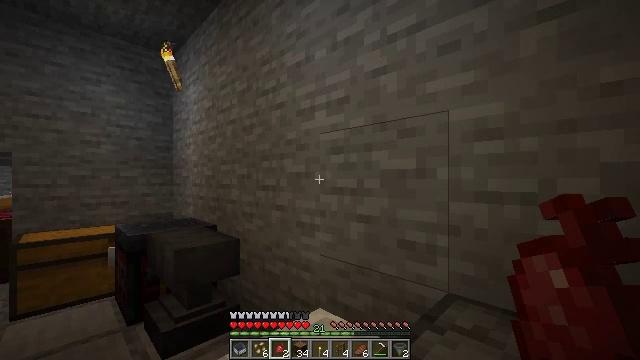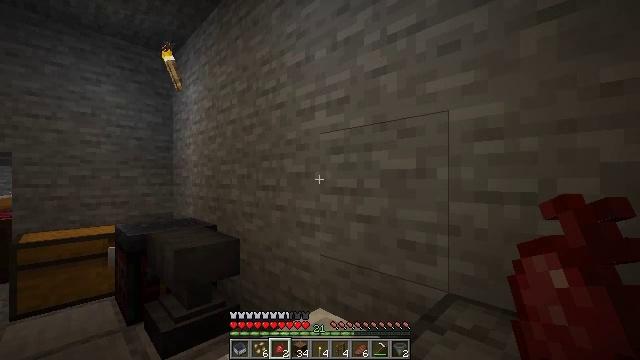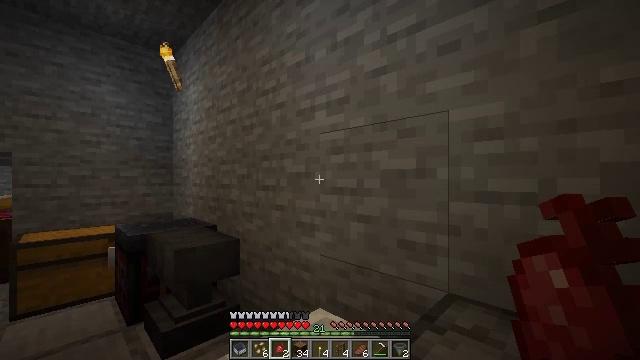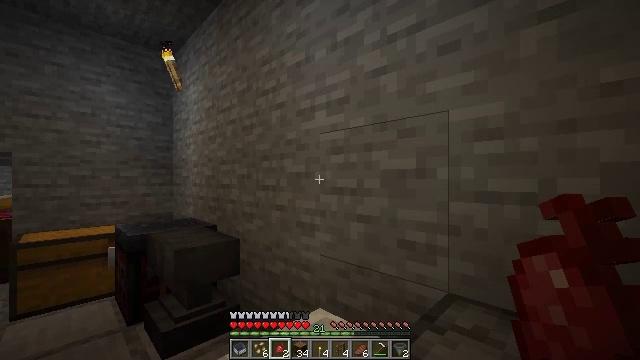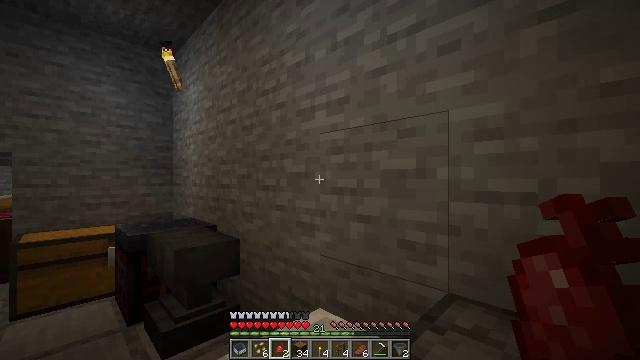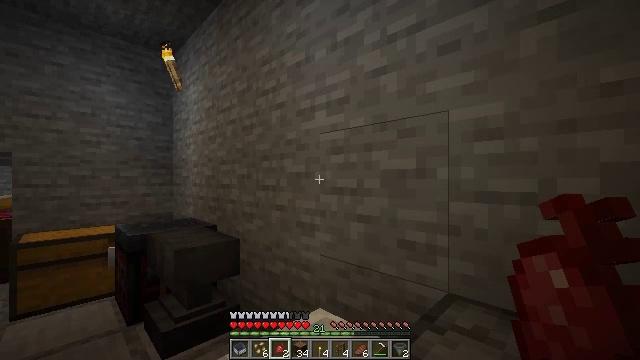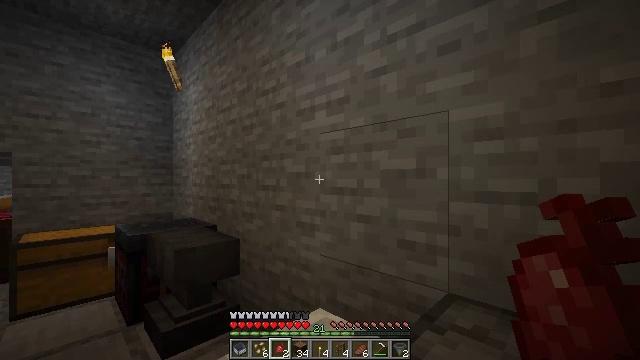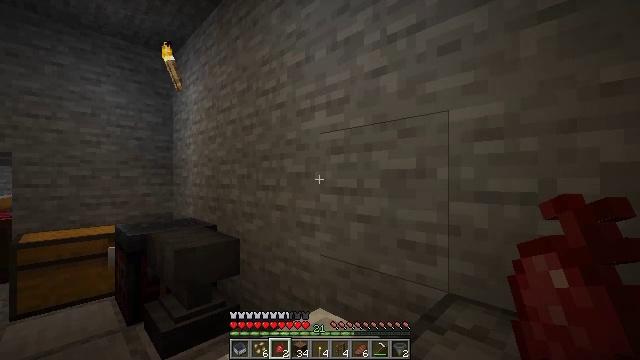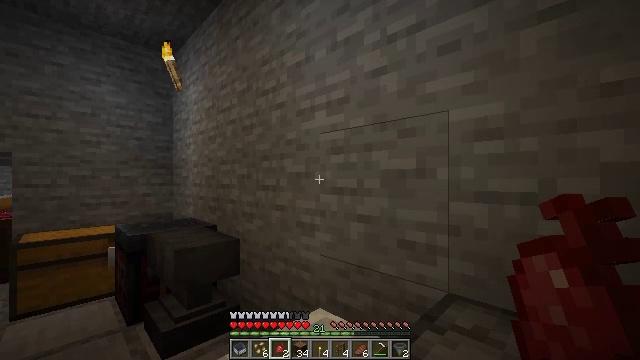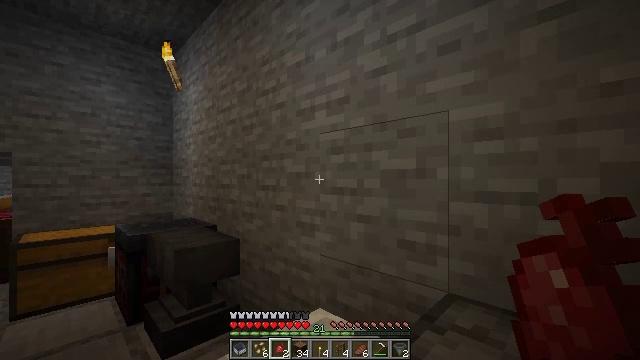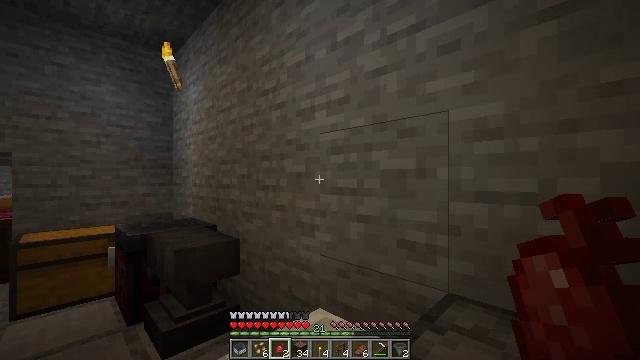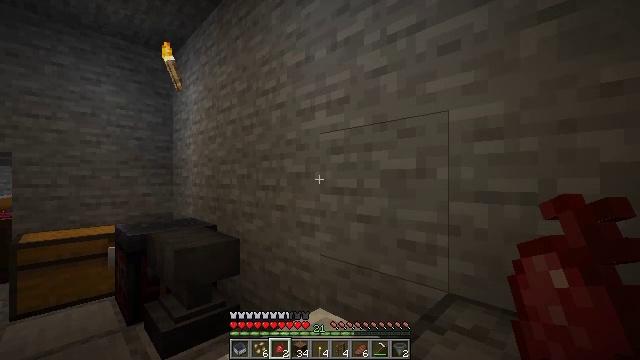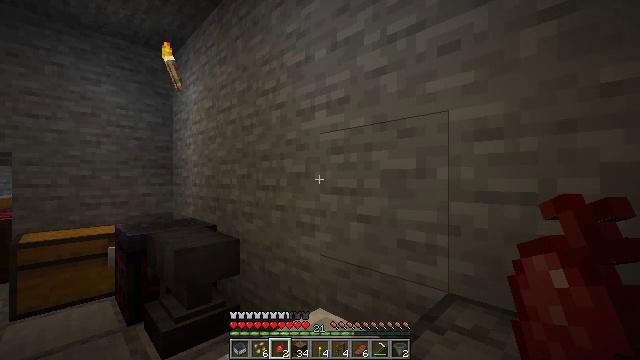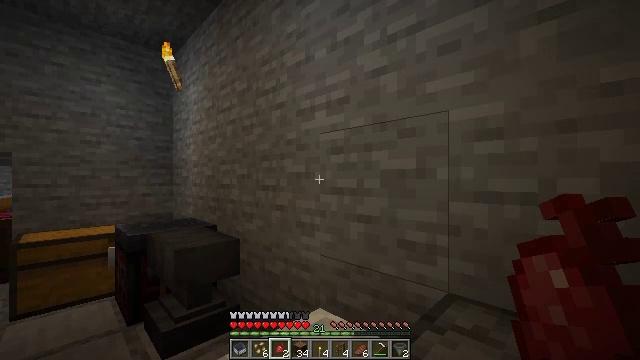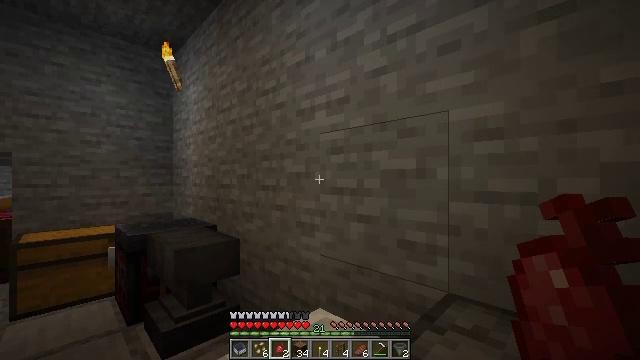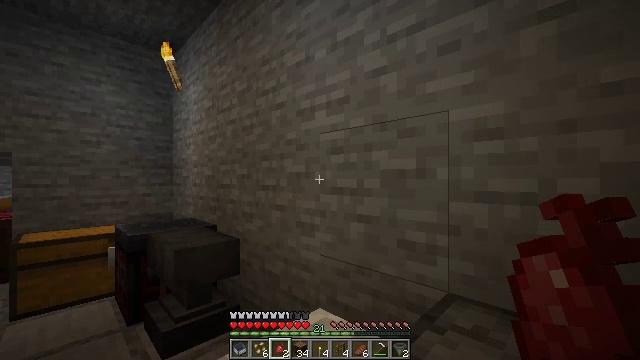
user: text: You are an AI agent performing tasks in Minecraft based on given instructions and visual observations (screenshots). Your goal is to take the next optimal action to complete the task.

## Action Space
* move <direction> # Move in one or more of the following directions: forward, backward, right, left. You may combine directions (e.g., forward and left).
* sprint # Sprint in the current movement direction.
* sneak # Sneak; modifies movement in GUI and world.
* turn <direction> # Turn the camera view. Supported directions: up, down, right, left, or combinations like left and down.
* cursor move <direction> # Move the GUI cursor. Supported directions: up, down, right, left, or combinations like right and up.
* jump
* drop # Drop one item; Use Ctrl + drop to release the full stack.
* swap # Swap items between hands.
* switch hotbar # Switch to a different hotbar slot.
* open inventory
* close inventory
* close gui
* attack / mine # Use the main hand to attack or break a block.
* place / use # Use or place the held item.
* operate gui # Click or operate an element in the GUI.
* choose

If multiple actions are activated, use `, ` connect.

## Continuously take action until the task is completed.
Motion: motion action
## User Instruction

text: Harvest beetroots from the farm.
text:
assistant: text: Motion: no_op
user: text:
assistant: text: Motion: no_op
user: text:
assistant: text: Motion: no_op
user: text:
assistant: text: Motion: no_op
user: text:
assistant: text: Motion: no_op
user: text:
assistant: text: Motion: no_op
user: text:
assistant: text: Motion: no_op
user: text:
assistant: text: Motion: no_op
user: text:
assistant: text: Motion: no_op
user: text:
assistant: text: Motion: no_op
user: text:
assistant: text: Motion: no_op
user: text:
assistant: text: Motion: no_op
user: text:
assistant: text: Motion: no_op
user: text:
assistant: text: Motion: no_op
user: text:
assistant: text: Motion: no_op
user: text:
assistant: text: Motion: no_op
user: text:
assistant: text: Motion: no_op
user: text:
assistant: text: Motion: no_op
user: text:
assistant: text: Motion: no_op
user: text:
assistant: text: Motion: no_op
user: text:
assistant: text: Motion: no_op
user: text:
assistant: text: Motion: no_op
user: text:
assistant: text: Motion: no_op
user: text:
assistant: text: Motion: no_op
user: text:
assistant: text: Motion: no_op
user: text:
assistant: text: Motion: no_op
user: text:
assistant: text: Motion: no_op
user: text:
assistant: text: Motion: no_op
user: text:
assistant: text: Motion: no_op
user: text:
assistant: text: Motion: no_op